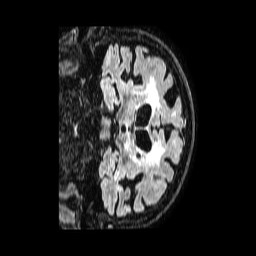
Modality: FLAIR
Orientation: coronal
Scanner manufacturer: philips
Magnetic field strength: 1.5 T
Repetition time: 4.8 s
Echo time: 0.3 s